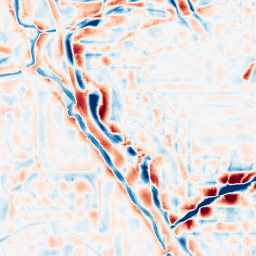
Category: wavelet
Decomposition family: wavelet_biorthogonal
Decomposition parameters: wavelet: bior2.4
level: 4
Upsampling method: bicubic
Upsampling parameters: scale: 2
Upsampling scale: 2